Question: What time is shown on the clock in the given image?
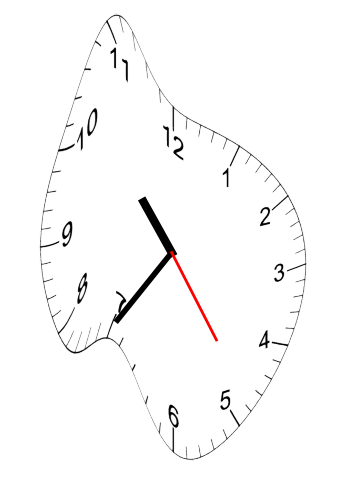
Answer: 10:35:24